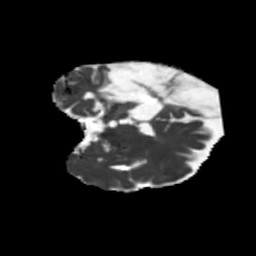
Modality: MD
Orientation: coronal
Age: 61
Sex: female
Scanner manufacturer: siemens
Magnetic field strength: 3 T
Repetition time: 5.25 s
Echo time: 0.08 s